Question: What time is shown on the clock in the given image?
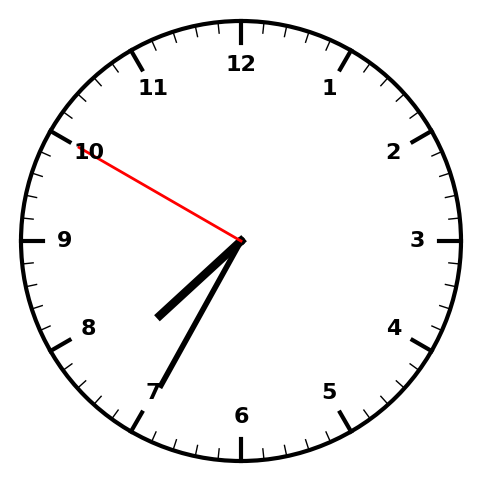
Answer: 07:34:50